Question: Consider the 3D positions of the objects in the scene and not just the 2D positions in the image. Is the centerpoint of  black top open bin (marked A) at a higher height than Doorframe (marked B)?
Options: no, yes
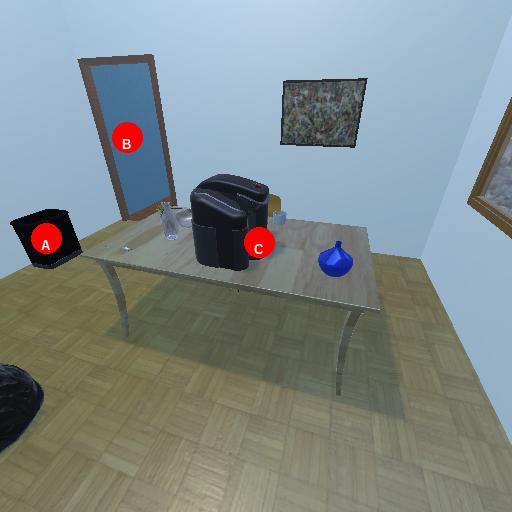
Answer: no